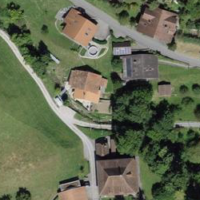
EUNIS habitat code: 55
Species observed at this site:
Knautia arvensis